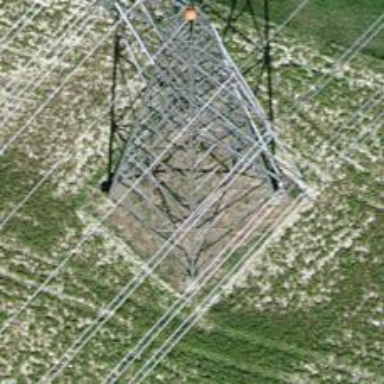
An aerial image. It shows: Power tower.